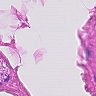
Metastatic tissue present: no